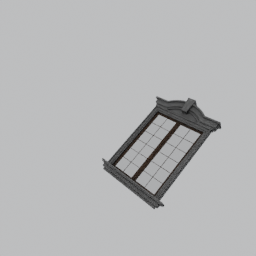
Label: architecture